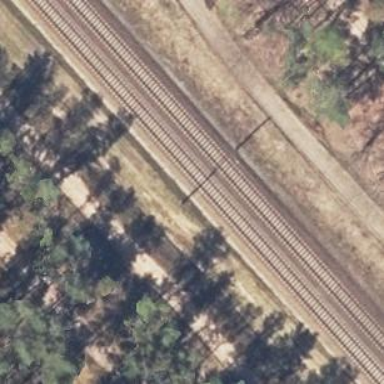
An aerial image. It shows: Milestone along the railway track with catenary mast.